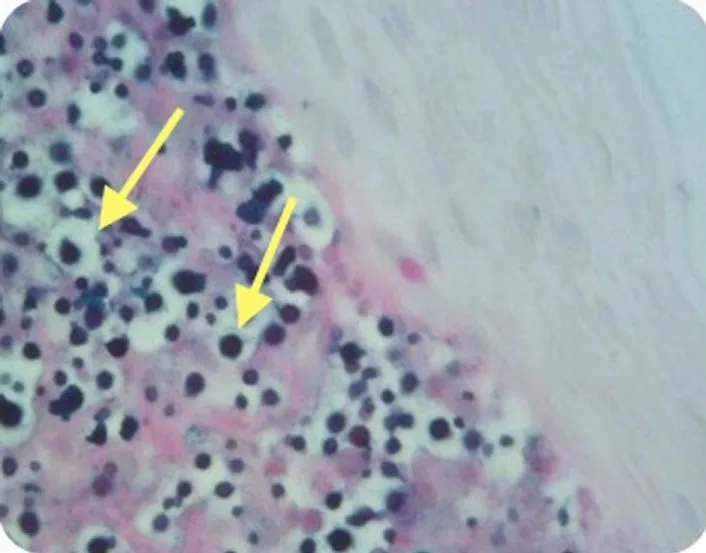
Case 2:Numerous encapsulated cryptococcal organisms in true cord subepithelial stroma (arrows), periodic acid-Schiff stain positive, 40x.
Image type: pathology (pas)